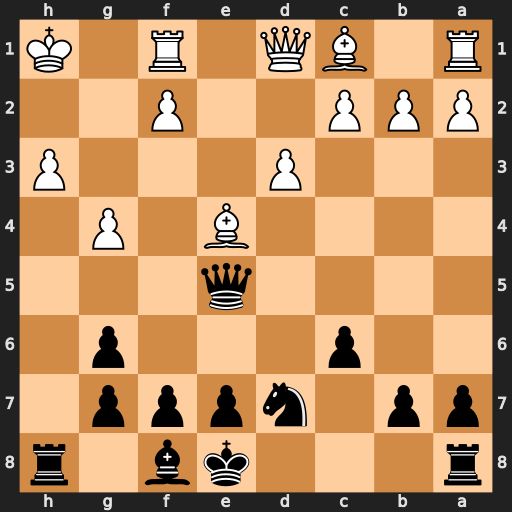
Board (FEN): r3kb1r/pp1nppp1/2p3p1/4q3/4B1P1/3P3P/PPP2P2/R1BQ1R1K
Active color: b
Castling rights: kq
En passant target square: -
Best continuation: Rxh3+ Kg1 Qh2#